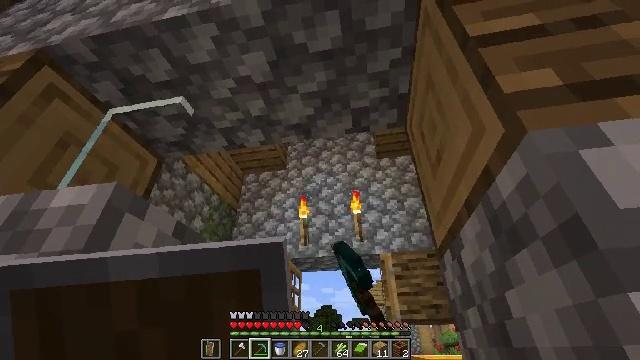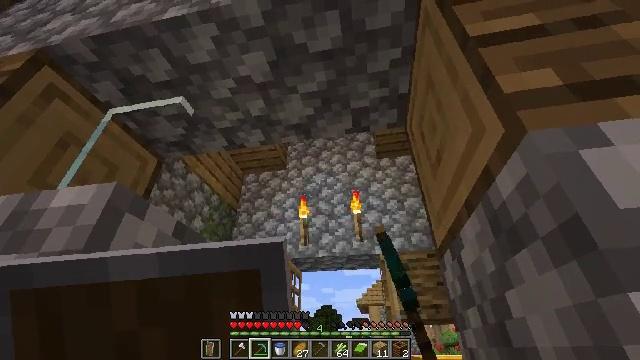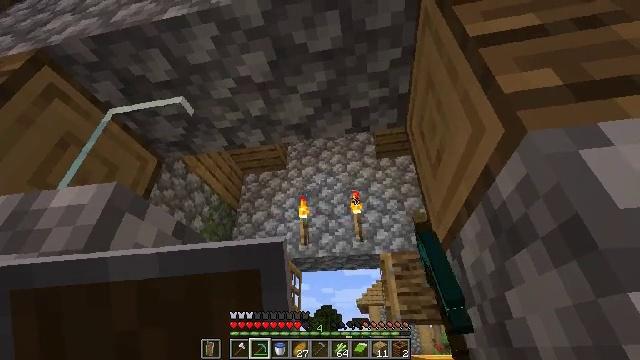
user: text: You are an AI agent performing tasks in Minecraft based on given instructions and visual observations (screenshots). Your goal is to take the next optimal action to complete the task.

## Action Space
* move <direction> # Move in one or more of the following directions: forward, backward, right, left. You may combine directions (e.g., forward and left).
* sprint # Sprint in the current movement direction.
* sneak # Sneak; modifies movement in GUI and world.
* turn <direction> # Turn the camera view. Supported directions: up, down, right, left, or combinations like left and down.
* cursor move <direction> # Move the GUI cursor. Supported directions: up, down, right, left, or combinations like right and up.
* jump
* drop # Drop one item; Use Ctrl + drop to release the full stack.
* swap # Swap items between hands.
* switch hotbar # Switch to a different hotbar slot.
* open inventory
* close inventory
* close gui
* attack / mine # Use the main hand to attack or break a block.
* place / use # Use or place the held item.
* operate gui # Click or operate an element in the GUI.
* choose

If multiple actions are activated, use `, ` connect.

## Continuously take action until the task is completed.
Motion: motion action
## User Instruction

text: Destroy the glass pane to clear a path.
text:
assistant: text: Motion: attack / mine
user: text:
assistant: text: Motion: attack / mine
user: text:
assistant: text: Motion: attack / mine